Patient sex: M
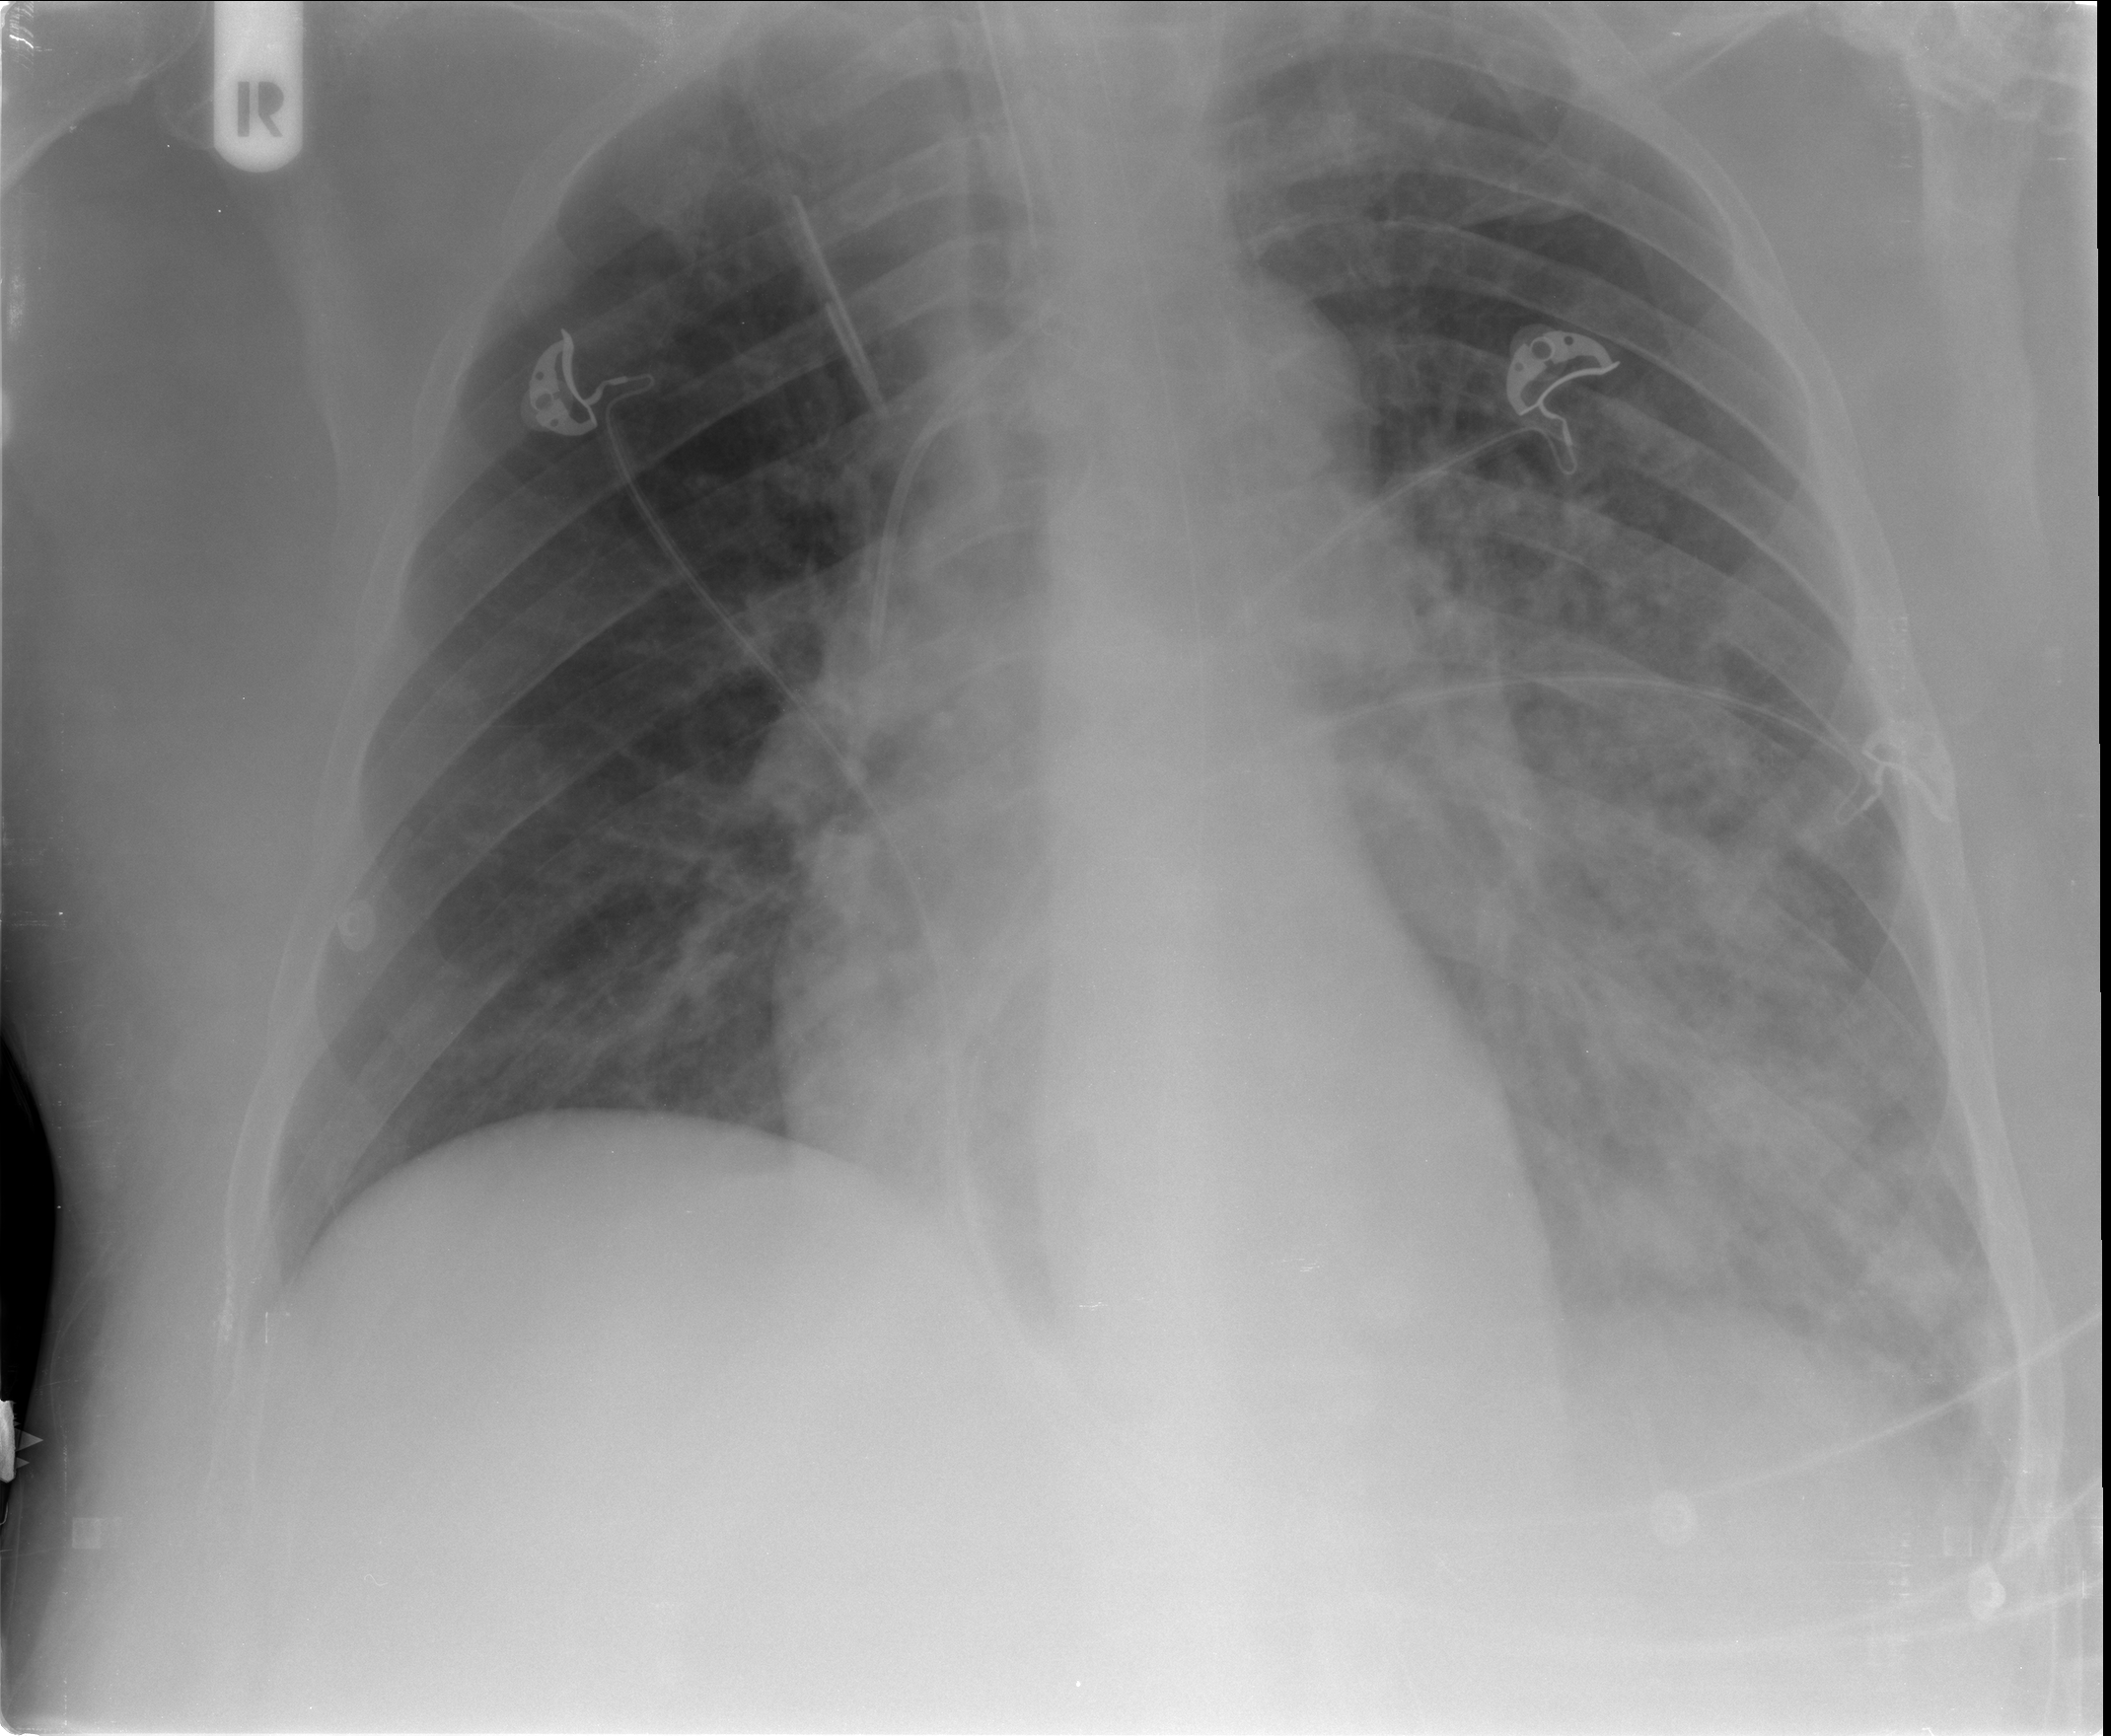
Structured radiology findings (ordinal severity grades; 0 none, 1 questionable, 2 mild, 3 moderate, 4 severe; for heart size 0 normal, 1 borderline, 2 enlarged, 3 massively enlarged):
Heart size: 0
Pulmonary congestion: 2
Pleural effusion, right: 0
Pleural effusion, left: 1
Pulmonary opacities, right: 0
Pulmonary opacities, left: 4
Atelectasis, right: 0
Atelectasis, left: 2